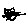
Label: cat